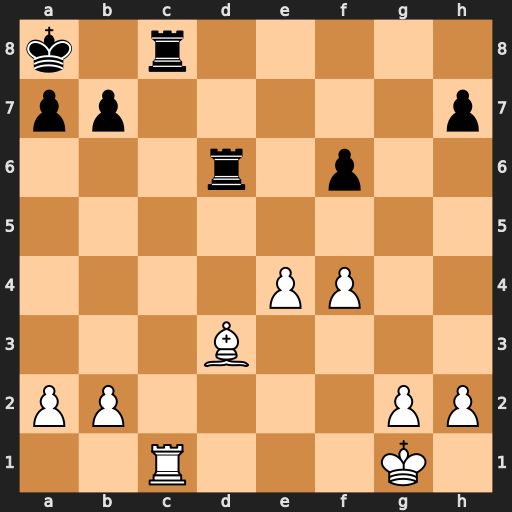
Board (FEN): k1r5/pp5p/3r1p2/8/4PP2/3B4/PP4PP/2R3K1
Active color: w
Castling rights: -
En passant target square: -
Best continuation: Rxc8#